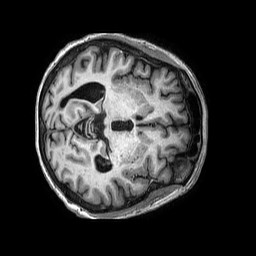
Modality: T1w
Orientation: axial
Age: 67
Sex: female
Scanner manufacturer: philips
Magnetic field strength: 3 T
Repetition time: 0.006626 s
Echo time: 0.002984 s